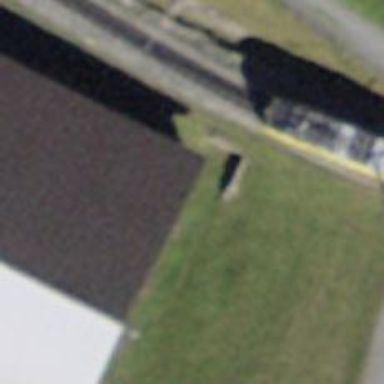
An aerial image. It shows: Narrow-gauge railway with electrified tracks using contact line. Located in service yard with one track.